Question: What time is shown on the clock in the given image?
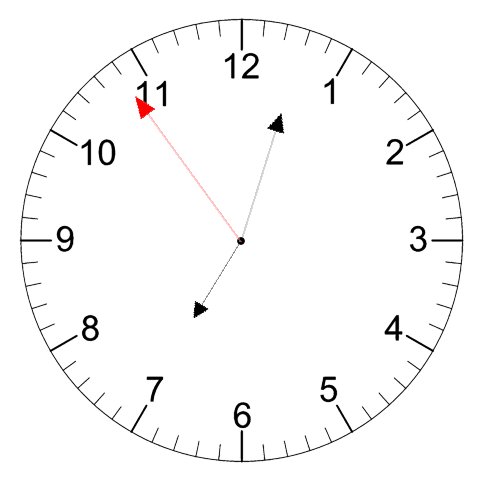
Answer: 07:02:54